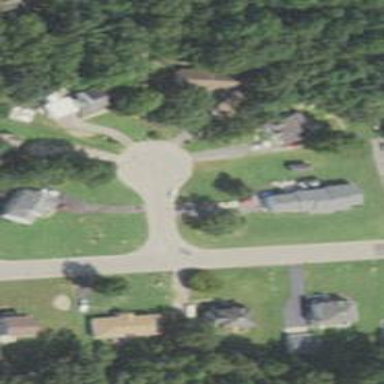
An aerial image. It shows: Turning circle on the road.